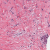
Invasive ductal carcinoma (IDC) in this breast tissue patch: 0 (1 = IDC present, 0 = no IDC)